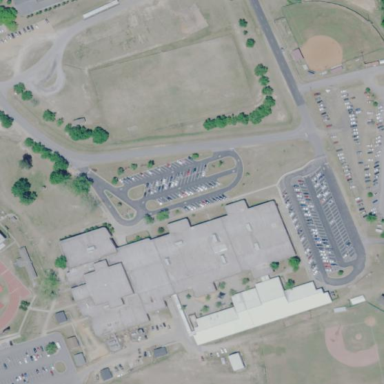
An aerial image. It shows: School building.